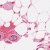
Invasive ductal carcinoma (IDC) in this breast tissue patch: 0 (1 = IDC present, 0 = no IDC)